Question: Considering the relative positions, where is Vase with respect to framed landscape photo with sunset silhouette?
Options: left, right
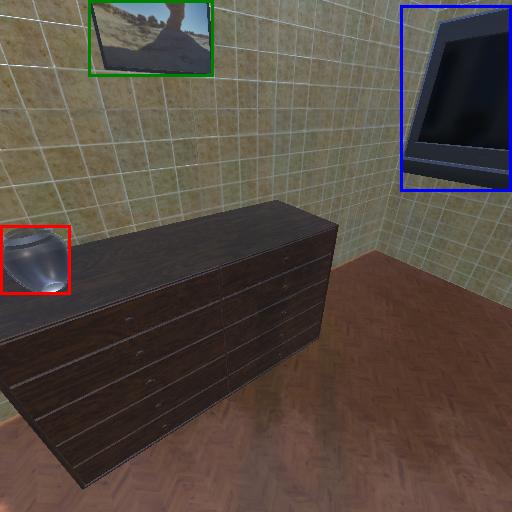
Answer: left